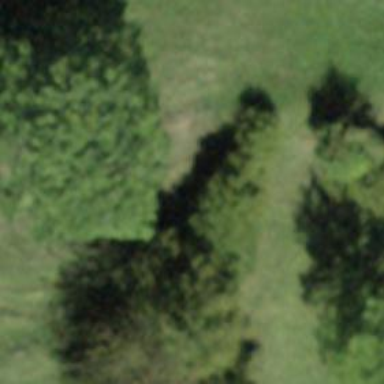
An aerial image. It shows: Row of trees in natural setting.